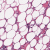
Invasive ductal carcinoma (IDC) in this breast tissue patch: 0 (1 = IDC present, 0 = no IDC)